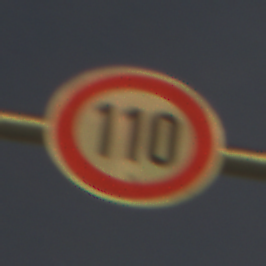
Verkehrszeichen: Geschwindigkeit110
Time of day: Night
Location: Outdoor (Urban)
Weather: PartlyCloudy
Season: NotSpecified
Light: Artificial